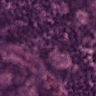
Metastatic tissue present: no